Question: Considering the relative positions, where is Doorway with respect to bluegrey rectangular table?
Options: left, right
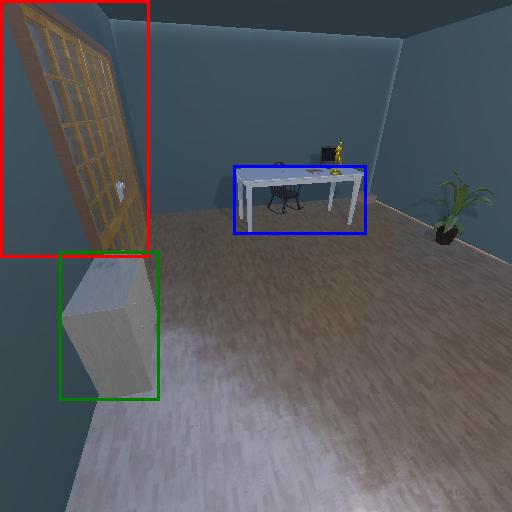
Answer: left